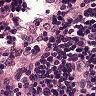
Metastatic tissue present: no